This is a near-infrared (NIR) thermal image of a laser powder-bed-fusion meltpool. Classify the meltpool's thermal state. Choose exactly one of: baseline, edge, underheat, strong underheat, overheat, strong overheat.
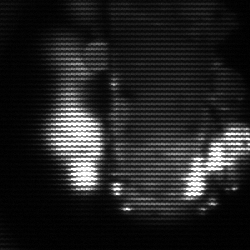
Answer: strong underheat